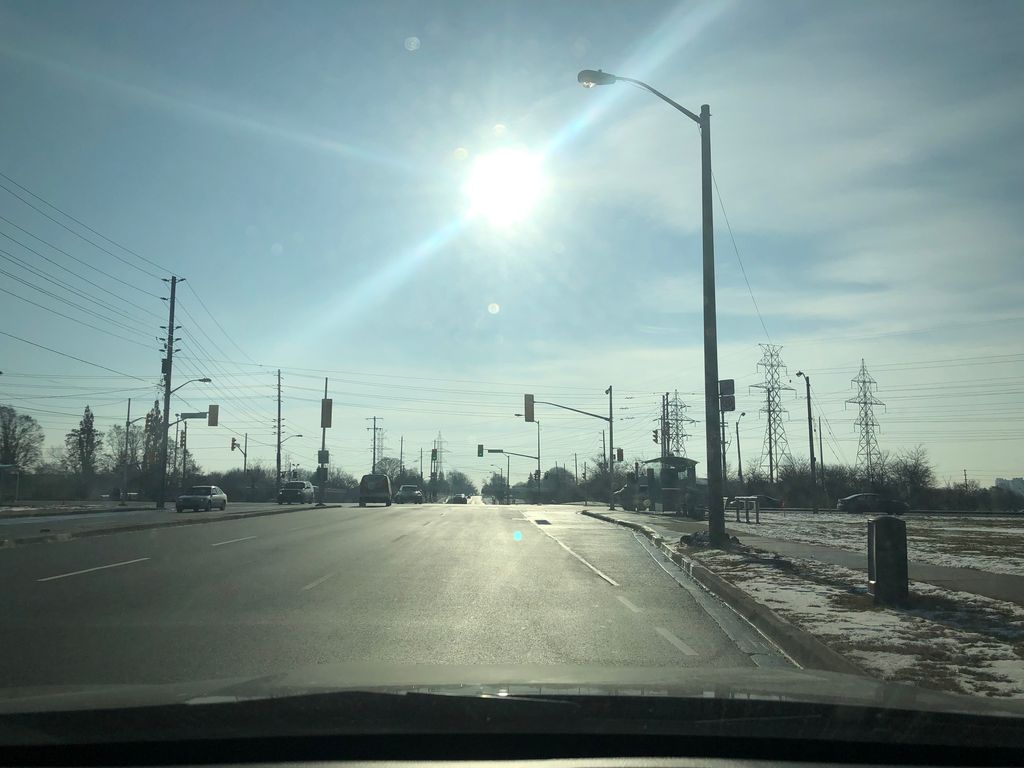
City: toronto